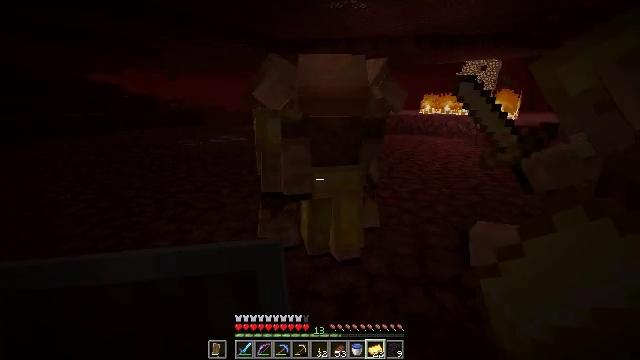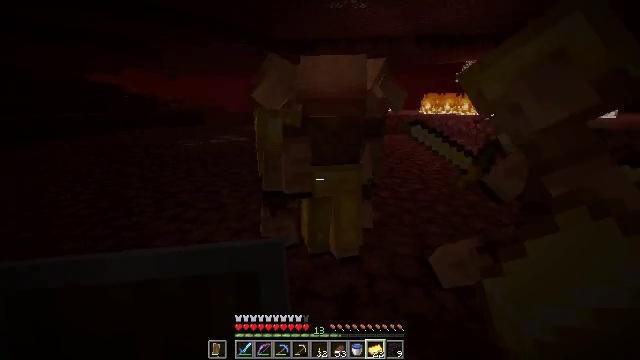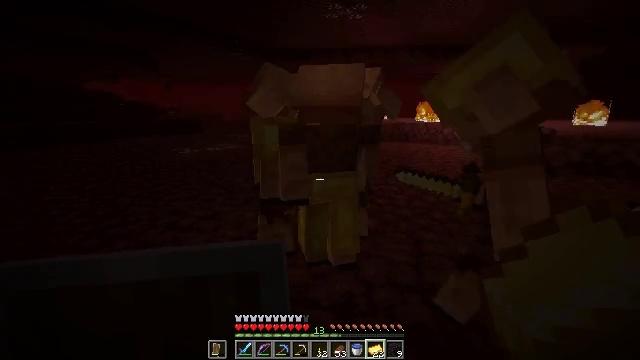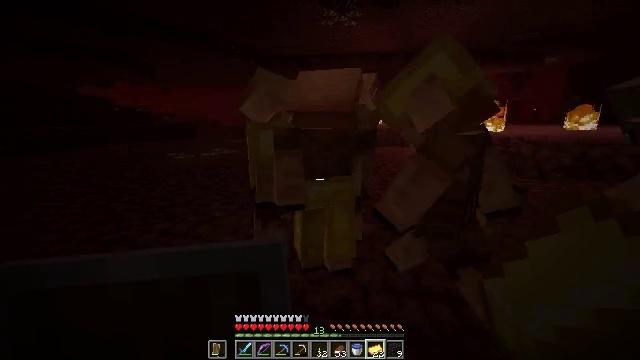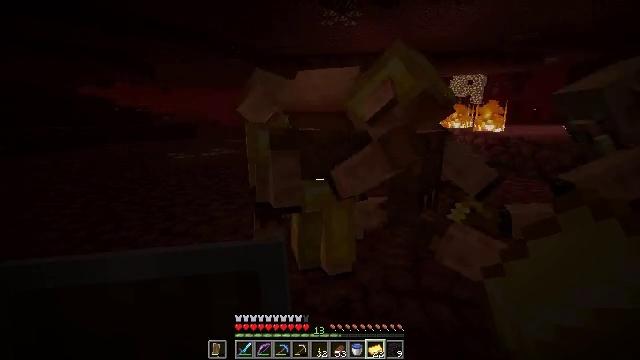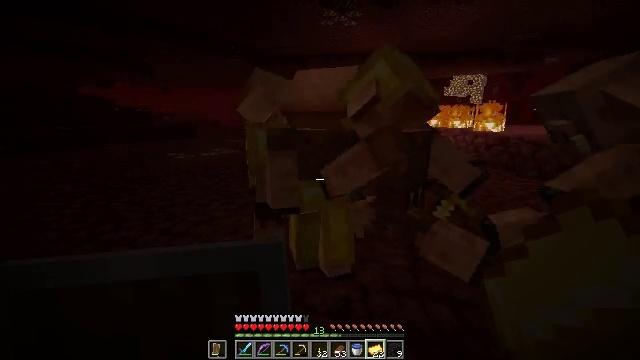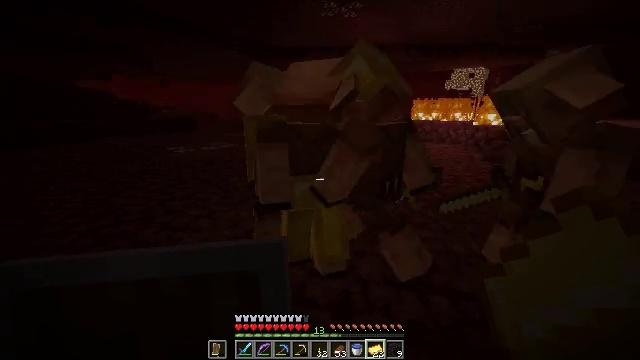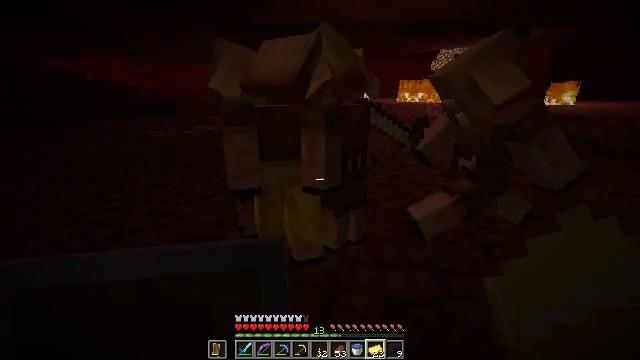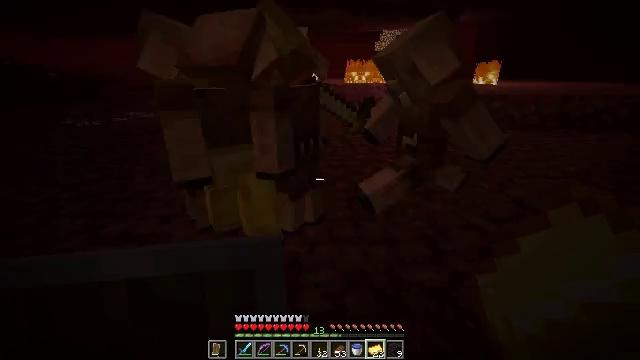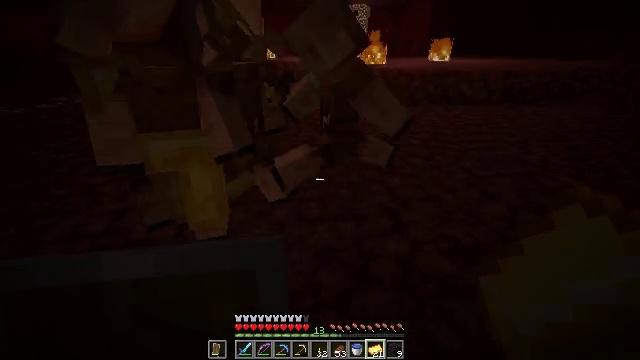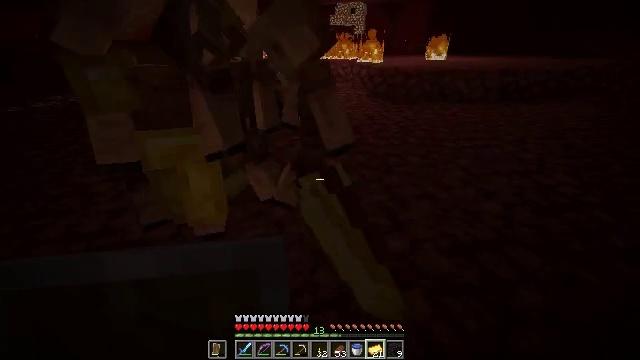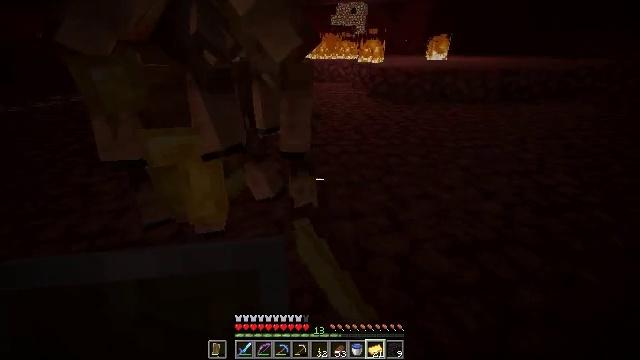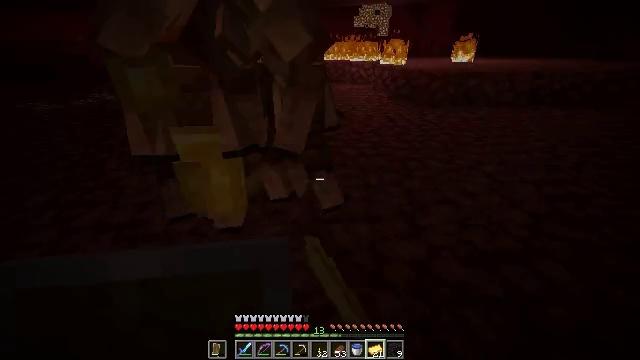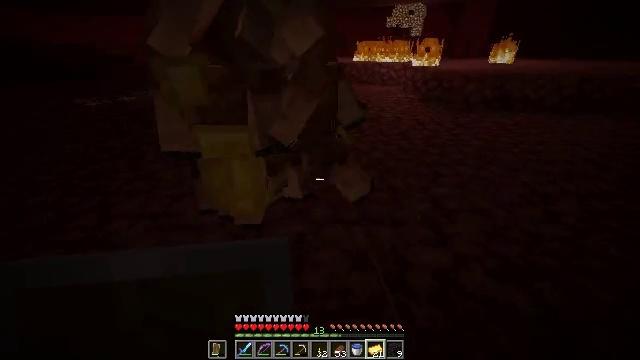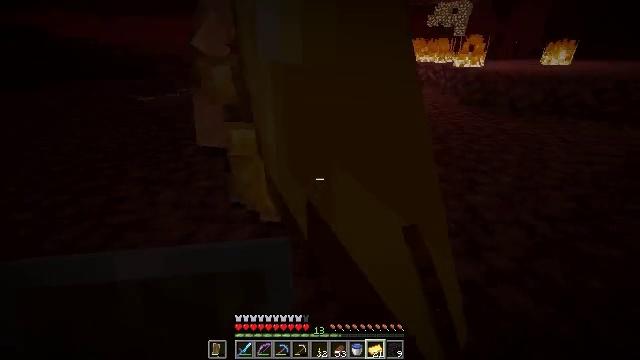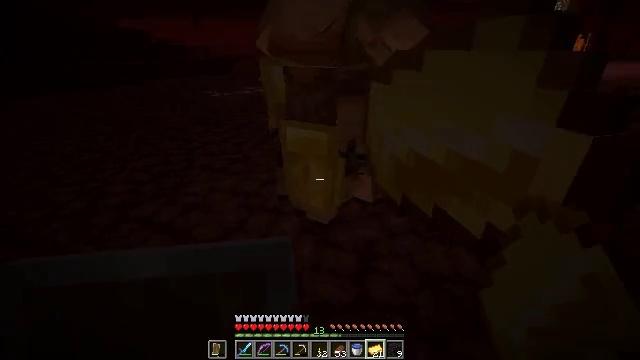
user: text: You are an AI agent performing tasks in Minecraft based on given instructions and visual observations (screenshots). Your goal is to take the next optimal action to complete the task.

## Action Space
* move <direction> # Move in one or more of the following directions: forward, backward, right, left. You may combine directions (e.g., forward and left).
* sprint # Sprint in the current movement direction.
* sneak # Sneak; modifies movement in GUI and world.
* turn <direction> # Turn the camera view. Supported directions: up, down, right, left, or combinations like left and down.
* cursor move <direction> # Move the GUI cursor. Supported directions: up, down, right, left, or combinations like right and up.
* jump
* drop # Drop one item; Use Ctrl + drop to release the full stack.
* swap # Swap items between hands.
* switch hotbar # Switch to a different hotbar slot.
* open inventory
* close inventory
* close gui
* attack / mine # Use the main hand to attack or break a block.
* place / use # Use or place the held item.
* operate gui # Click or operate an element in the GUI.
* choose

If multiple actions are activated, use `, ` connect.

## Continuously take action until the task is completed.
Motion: motion action
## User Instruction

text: Drop a gold ingot.
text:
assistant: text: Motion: no_op
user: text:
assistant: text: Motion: turn up
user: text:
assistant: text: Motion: turn up
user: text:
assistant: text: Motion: no_op
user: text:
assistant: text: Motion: no_op
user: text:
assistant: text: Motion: turn down
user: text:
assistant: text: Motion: turn right and down
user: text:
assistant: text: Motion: turn right and down
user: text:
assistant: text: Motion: turn right and down, drop
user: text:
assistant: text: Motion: drop
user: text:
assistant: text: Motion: drop
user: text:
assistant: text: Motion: turn left
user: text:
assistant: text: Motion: turn left
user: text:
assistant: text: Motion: turn left
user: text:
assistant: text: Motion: turn left
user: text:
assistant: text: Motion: turn left
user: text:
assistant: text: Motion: turn left and up
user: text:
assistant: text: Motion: turn left and up, drop
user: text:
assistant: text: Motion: drop
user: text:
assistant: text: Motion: drop
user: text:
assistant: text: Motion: no_op
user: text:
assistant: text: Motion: no_op
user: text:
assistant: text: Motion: no_op
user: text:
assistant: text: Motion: no_op
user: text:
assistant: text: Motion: no_op
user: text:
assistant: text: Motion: no_op
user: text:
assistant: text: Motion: no_op
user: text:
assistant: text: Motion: turn right
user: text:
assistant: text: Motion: turn right
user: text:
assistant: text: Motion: turn right, drop